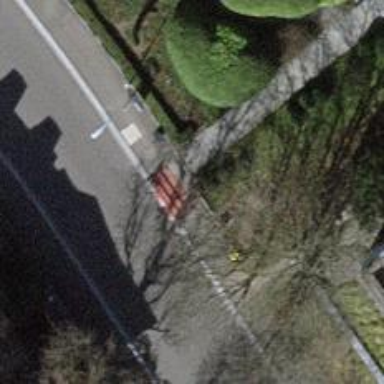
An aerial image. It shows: Post box.